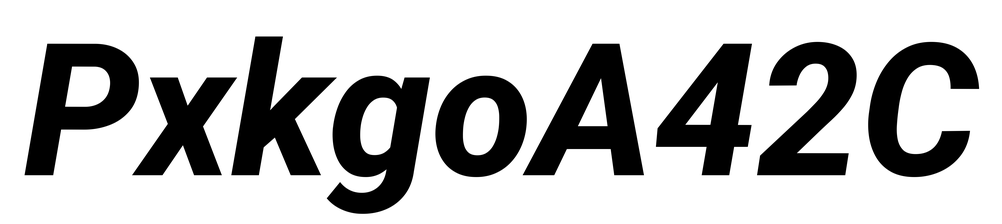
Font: Roboto-Italic_ExtraBold_Italic